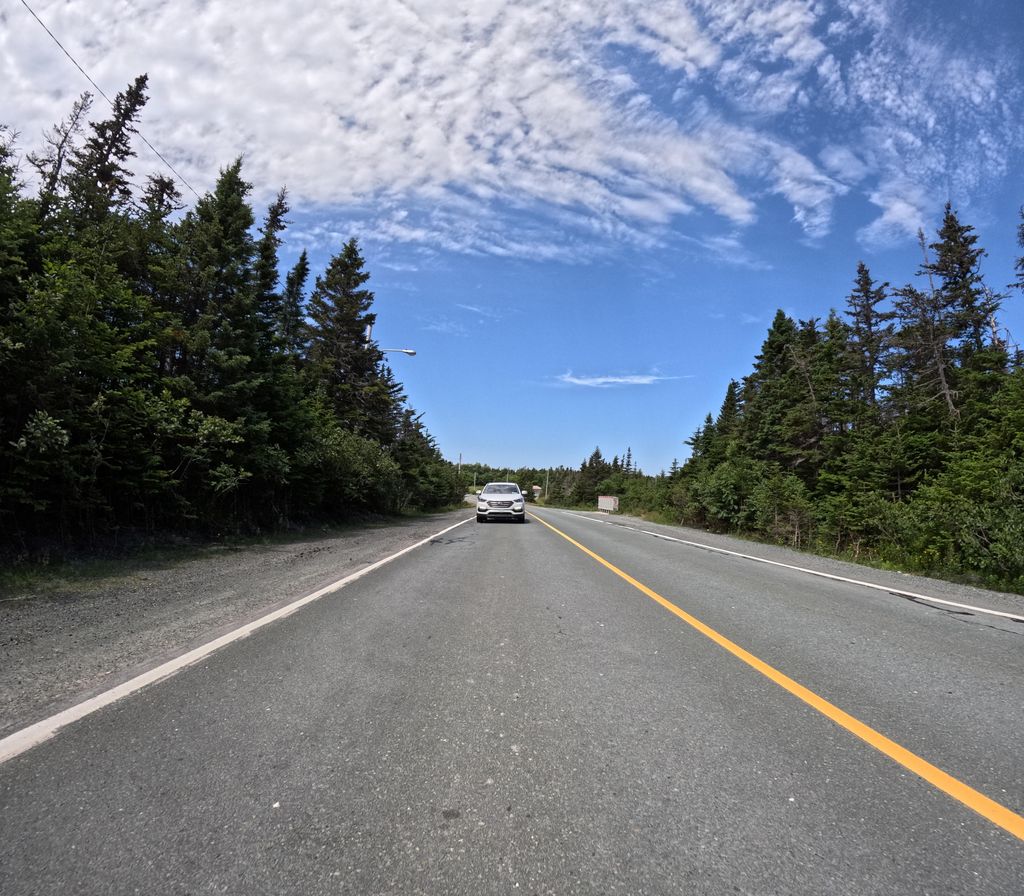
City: st_johns